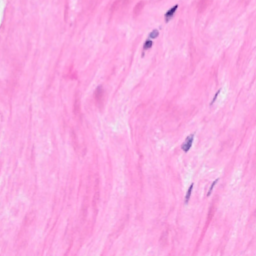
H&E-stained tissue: Breast